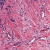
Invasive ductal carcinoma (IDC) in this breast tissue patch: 1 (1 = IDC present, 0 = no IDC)